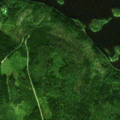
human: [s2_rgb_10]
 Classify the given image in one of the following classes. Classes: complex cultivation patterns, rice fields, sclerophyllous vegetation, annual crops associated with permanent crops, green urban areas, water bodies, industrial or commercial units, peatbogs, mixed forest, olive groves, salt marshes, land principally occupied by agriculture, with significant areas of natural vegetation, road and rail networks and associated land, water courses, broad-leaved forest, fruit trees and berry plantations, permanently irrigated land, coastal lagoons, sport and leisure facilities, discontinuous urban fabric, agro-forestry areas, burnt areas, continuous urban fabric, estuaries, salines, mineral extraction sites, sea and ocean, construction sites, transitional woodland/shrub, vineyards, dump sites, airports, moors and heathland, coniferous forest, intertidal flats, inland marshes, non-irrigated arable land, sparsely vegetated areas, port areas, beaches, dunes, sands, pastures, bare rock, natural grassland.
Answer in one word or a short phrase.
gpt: coniferous forest, mixed forest, water bodies